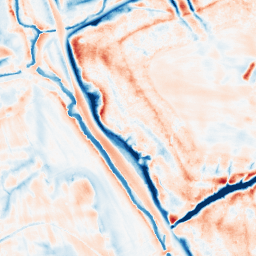
Category: trend_removal
Decomposition family: local_polynomial
Decomposition parameters: window_size: 21
degree: 1
Upsampling method: edge_directed
Upsampling parameters: scale: 2
Upsampling scale: 2